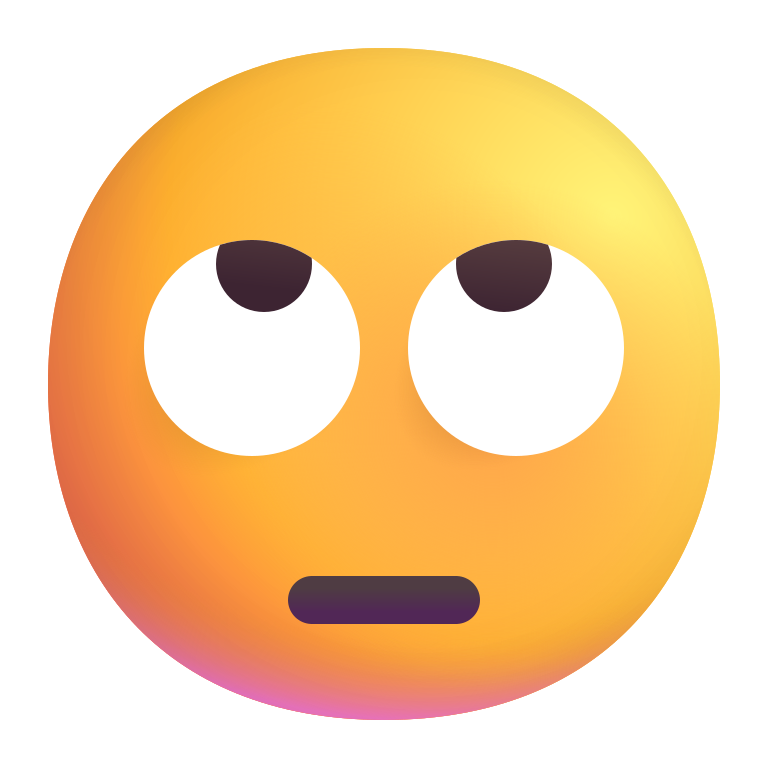
face with rolling eyes color